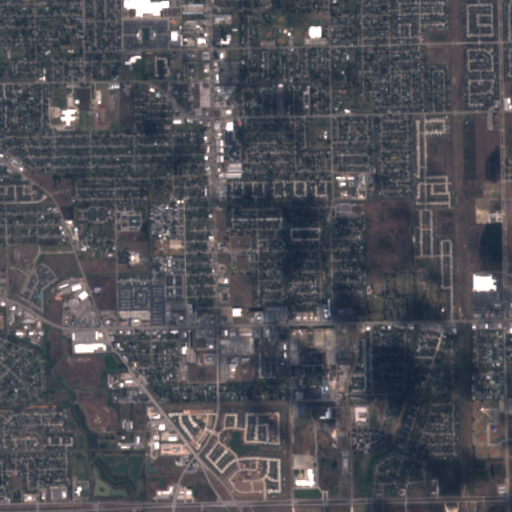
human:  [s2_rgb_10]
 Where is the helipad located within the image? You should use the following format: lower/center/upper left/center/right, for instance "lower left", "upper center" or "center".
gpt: The helipad is located in the lower right of the image.
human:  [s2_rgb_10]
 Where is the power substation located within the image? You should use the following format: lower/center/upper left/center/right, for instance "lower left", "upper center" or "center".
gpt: The power substation is located in the lower right of the image.
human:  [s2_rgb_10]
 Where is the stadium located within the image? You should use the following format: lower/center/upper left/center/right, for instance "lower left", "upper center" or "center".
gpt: The stadium is located in the upper left of the image.
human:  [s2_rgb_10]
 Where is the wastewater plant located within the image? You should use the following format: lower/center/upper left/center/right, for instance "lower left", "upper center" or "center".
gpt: The wastewater plant is located in the center left of the image.
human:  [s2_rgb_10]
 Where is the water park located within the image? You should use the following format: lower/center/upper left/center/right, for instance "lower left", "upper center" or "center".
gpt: The water park is located in the upper center of the image.
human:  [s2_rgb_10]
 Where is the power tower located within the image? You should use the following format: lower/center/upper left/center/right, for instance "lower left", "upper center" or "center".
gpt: There is no power tower in the image.